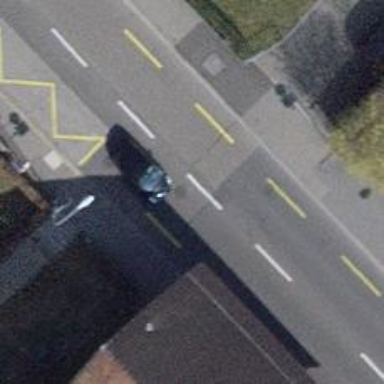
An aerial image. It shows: Primary highway with asphalt surface. There are sidewalks on both sides and lanes for cycling in both directions.